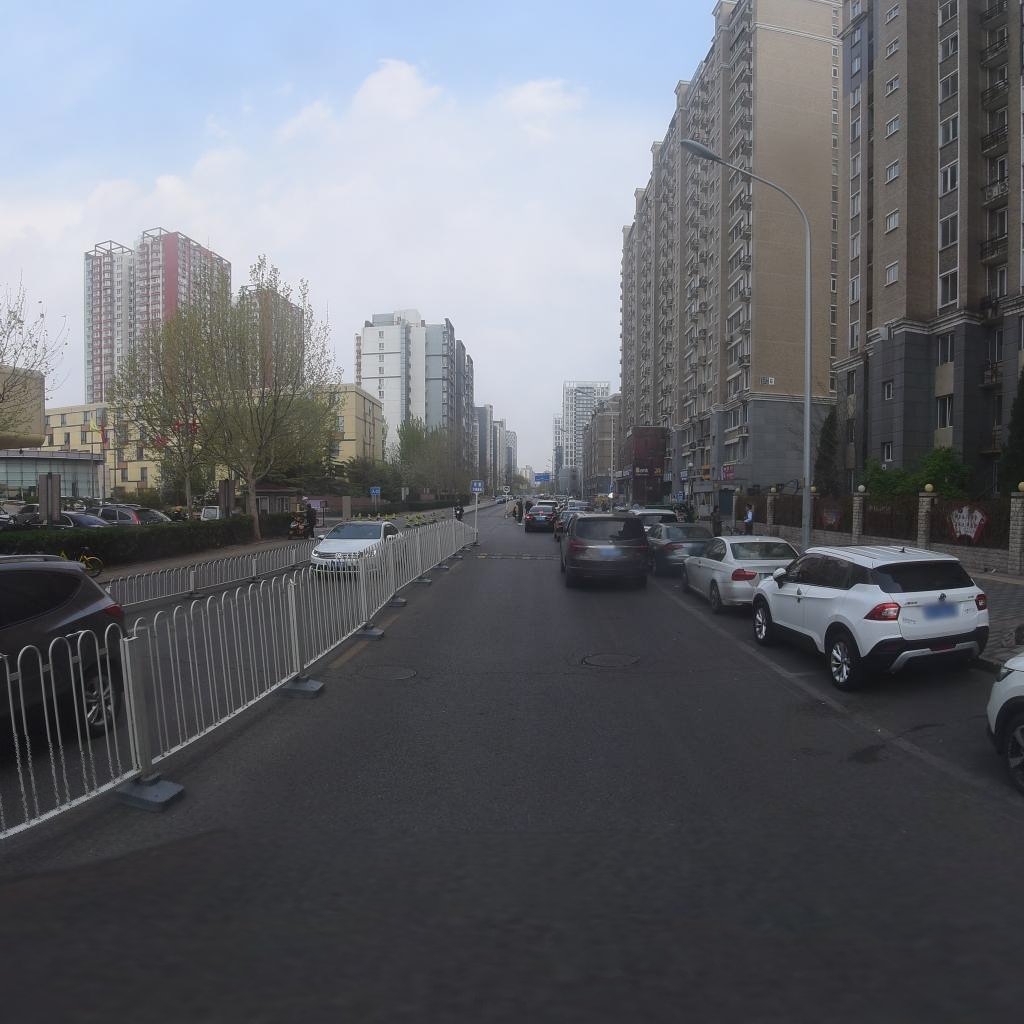
Region: Chaoyang
Road damage annotations: transverse crack, manhole cover, manhole cover